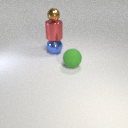
large blue metal sphere below small brown metal sphere